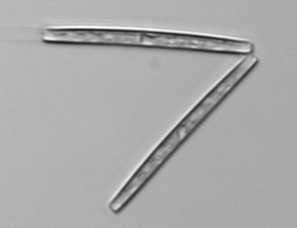
Label: Thalassionema